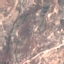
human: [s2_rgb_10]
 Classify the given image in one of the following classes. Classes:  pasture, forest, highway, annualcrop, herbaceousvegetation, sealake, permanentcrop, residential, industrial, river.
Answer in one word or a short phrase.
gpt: HerbaceousVegetation